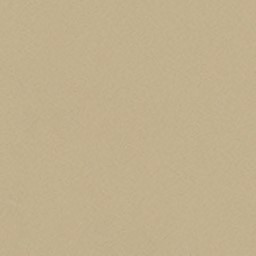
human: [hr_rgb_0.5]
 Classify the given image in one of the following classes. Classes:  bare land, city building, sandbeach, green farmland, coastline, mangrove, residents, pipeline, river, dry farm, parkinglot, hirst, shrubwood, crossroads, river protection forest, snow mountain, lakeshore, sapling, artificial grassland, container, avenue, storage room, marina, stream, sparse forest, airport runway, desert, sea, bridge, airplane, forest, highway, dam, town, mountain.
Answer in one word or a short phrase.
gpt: desert